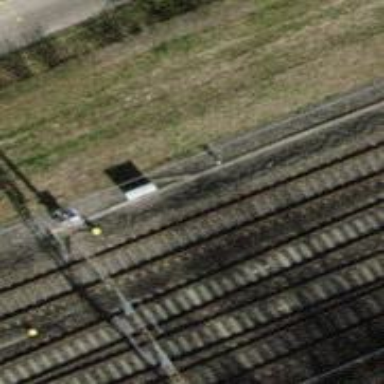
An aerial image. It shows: Single railway track with electrified contact line.